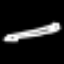
Label: pencil